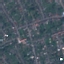
Land use / land cover: Residential